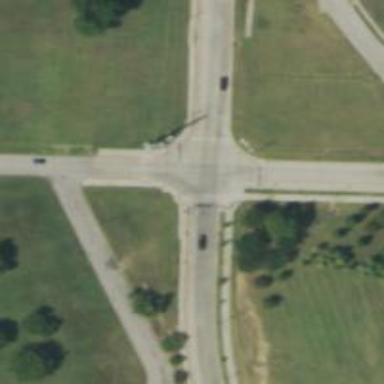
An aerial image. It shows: Zebra crossing on the road.